Question: I'm trying to plot sales and expenses values (on y-axis) over years (on x-axis) as given below. I'm expecting that the following code will set 2004, 2005, 2006 and 2007 as x-axis values. But, it is not showing as expected. See the image attached below. Let me know how to set the years values correctly on x-axis.
'''
import matplotlib.pyplot as plt
years = [2004, 2005, 2006, 2007]
sales = [1000, 1170, 660, 1030]
expenses = [400, 460, 1120, 540]
plt.plot(years, sales)
plt.plot(years, expenses)
plt.show()
'''

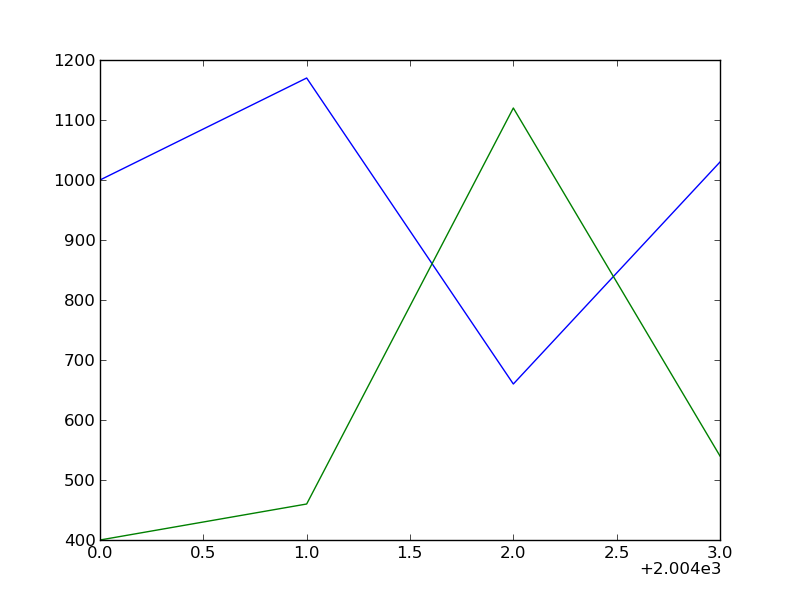
Answer: This would also do the work, in a different way:
'''
fig=plt.figure()
ax = fig.add_subplot(111)
years = [2004, 2005, 2006, 2007]
sales = [1000, 1170, 660, 1030]
ax.plot(years, sales)
ax.xaxis.set_major_formatter(matplotlib.ticker.FormatStrFormatter('%d'))
plt.show()
'''